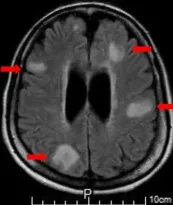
Multifocal hyperintense lesions involving subcortical white matter of bilateral hemisphere.
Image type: radiology (mri)